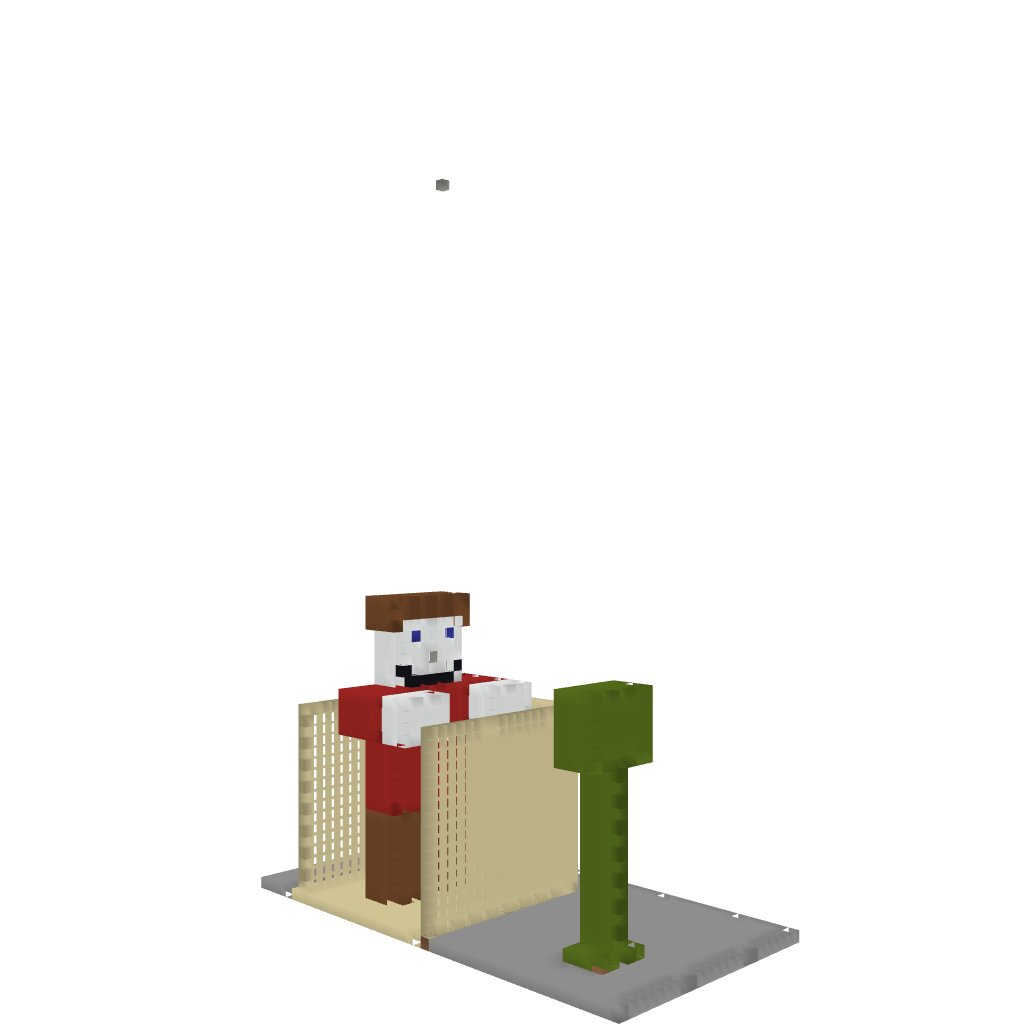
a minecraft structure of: STATUE